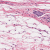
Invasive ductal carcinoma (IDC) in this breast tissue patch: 0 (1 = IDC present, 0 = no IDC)